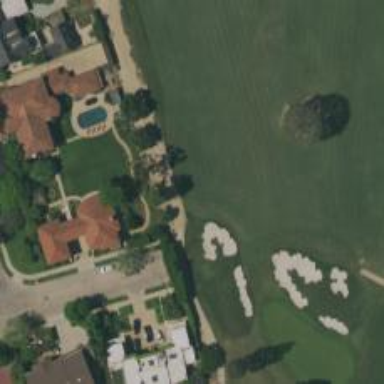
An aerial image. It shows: Path for both roads and golfers.